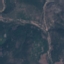
Land use / land cover: HerbaceousVegetation